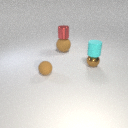
small brown rubber sphere in front of small brown metal sphere